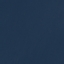
Land use / land cover: SeaLake